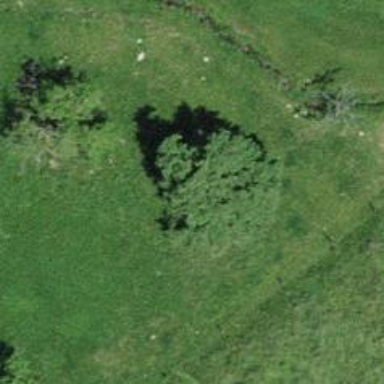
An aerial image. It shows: Single tag "natural: tree."